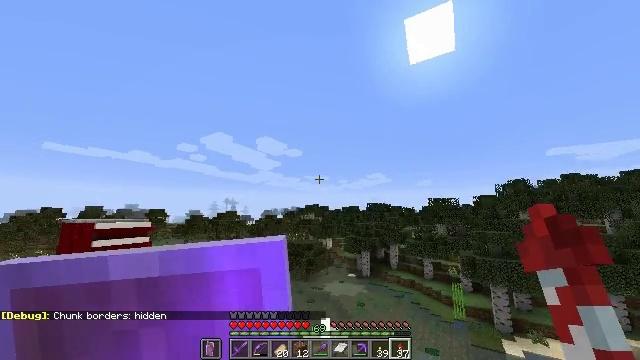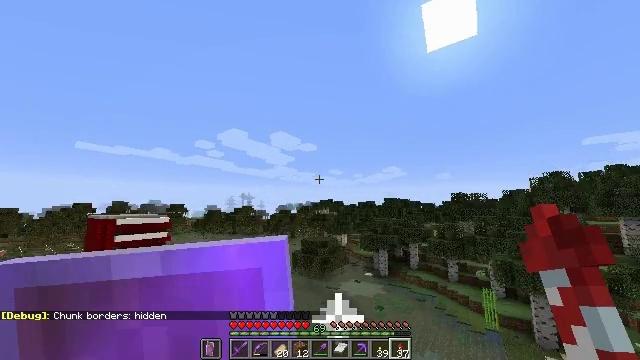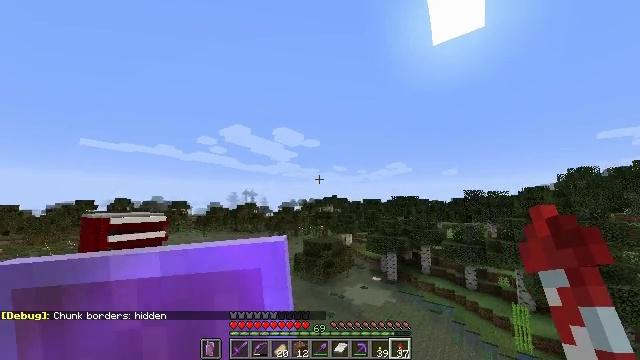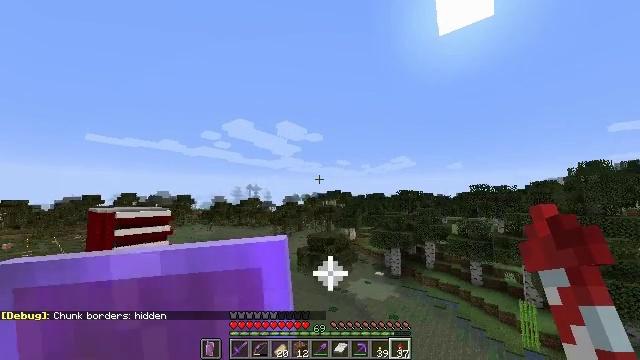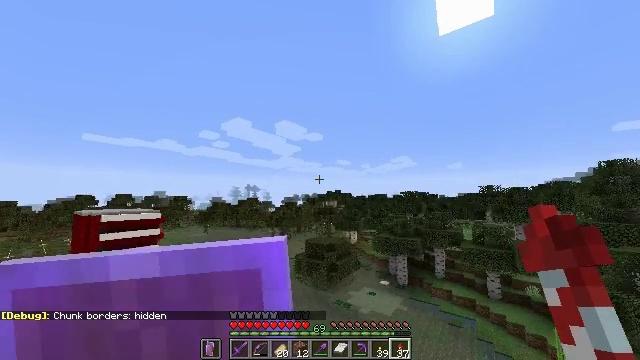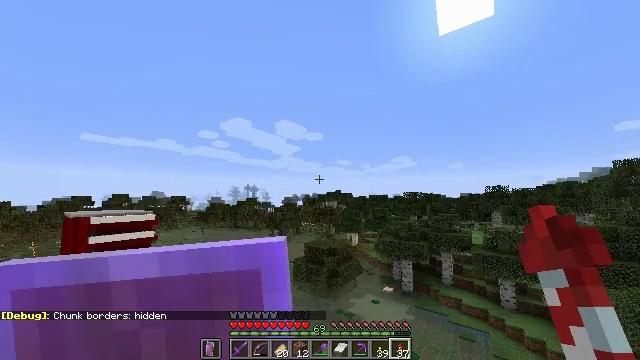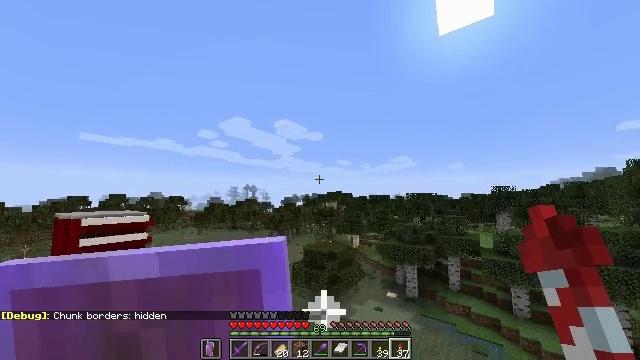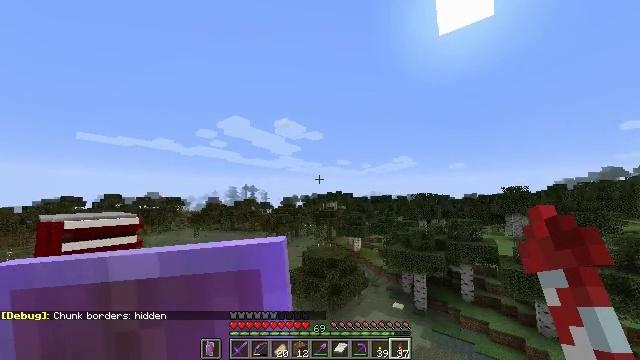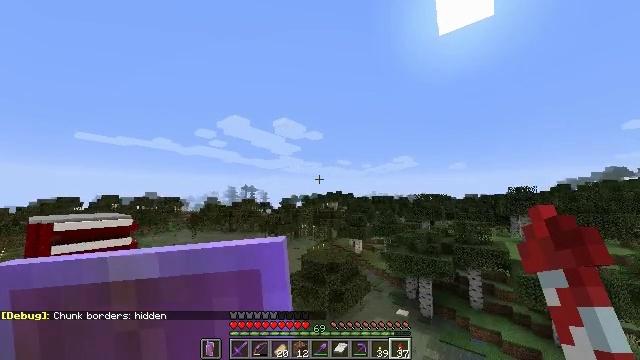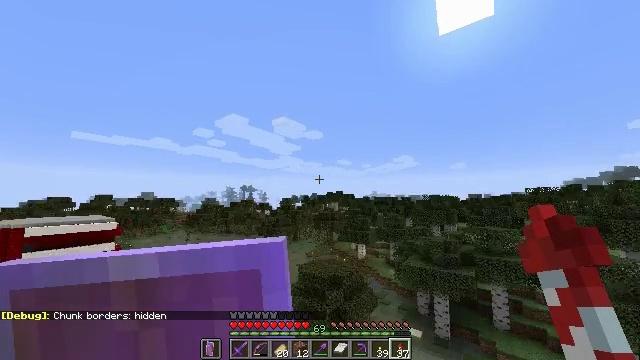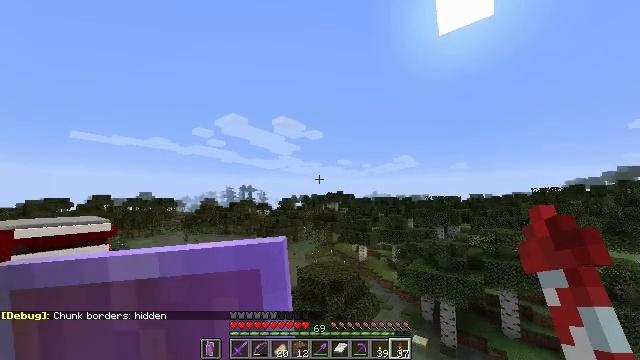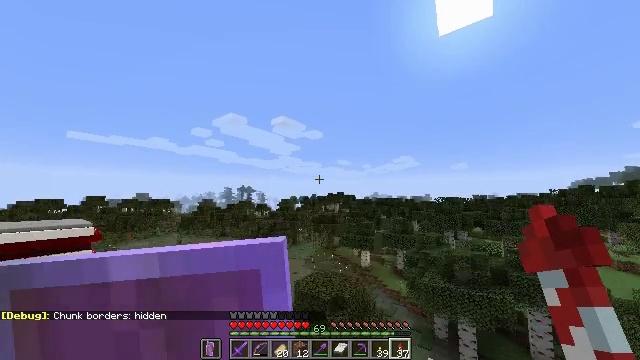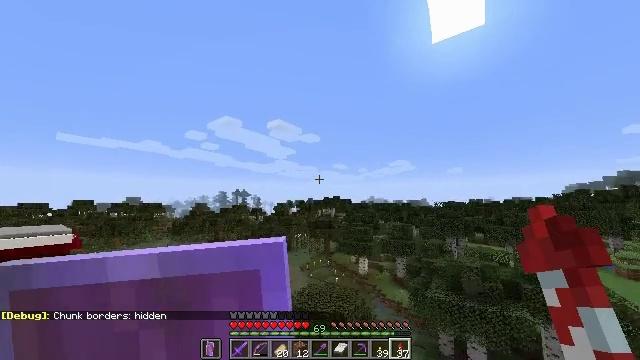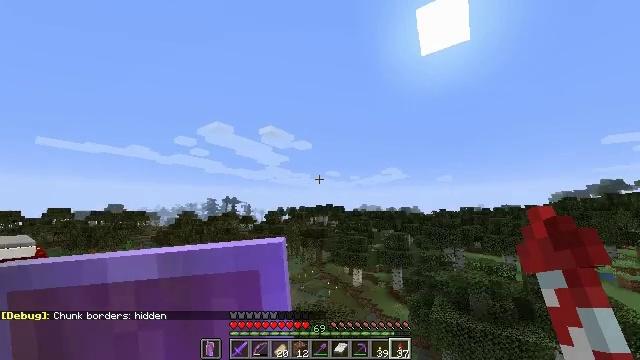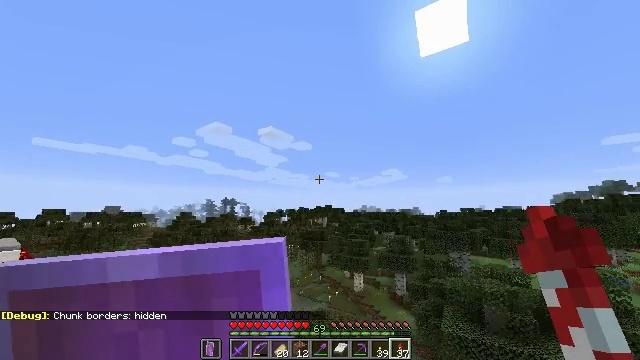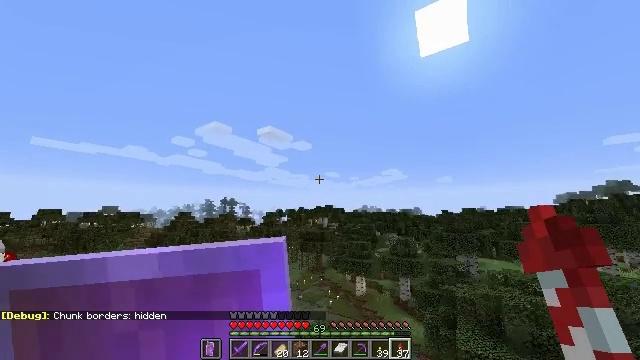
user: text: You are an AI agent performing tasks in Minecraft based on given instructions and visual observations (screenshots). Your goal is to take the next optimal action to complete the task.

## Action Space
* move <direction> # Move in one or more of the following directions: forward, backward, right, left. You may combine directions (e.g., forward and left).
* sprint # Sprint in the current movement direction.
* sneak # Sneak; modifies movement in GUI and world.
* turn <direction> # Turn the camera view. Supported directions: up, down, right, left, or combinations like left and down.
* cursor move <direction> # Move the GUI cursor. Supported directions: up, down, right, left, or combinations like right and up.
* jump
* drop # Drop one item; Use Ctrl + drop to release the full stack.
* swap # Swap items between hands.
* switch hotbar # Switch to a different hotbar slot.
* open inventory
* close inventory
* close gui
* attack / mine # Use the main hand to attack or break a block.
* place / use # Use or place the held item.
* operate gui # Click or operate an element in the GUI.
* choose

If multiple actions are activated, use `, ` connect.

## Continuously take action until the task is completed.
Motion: motion action
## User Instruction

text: craft item air
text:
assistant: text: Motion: move forward, sprint, turn left and down, jump
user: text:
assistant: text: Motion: move forward, sprint, turn left and down, jump
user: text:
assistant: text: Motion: move forward, sprint, turn down, jump
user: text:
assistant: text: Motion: move forward, sprint, jump
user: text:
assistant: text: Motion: move forward, sprint, jump
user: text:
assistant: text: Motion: move forward, sprint, jump
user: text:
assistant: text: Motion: move forward, sprint, jump
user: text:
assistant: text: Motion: move forward, sprint, jump
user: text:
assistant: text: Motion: move forward, sprint, jump
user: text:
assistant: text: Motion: move forward, sprint, jump
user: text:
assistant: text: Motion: move forward, sprint, jump
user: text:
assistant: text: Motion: move forward, sprint, turn right and up, jump
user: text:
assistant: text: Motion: move forward, sprint, turn right and up, jump
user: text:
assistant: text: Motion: move forward, sprint, jump
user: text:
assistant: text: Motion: move forward, sprint, jump
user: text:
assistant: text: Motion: move forward, sprint, jump
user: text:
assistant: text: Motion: move forward, sprint, jump
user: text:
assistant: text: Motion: move forward, sprint, jump
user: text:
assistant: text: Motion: move forward, sprint, jump
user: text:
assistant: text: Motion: move forward, sprint, jump
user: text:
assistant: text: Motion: move forward, sprint, jump
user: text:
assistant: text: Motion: move forward, sprint, jump
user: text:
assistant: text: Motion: move forward, sprint, jump
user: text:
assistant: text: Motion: move forward, sprint
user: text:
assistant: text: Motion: move forward, sprint
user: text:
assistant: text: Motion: move forward, sprint
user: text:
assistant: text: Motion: move forward, sprint
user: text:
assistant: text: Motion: move forward, sprint
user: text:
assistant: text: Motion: move forward, sprint
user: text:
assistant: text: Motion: move forward, sprint, turn right